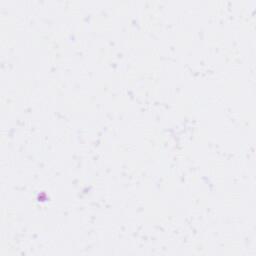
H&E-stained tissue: Skin